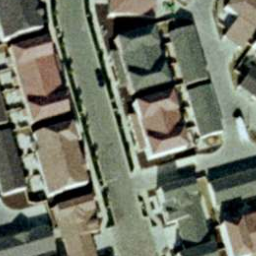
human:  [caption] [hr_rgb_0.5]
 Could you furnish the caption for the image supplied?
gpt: There are lots of houses pressed together wothe a road goes through them .

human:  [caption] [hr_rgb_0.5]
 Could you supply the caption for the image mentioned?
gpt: This is a dense residential area with houses and roads .

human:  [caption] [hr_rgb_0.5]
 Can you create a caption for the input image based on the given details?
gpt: Lots of houses are pressed together .

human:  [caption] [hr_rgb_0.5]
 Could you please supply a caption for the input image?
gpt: It is a dense residential area with lots of houses pressed together .

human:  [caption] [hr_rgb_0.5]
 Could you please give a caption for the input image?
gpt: Lots of houses pressed together and a road goes through them .